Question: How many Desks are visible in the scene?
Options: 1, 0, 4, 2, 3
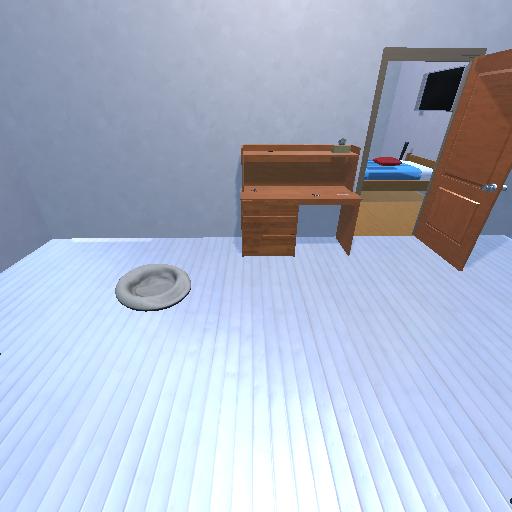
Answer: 1